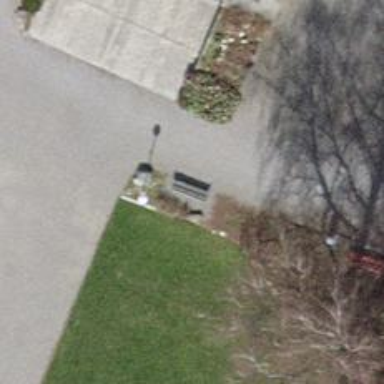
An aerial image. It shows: Bench.